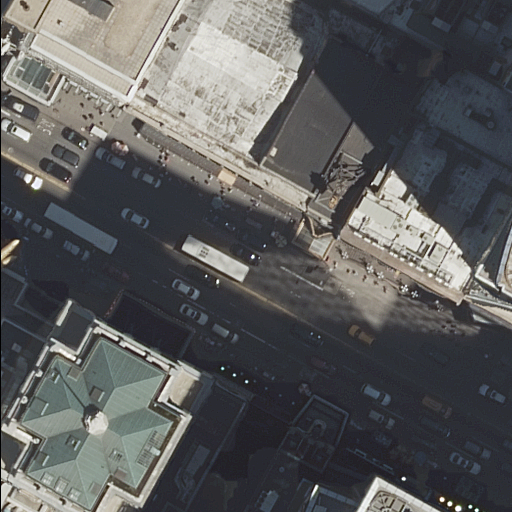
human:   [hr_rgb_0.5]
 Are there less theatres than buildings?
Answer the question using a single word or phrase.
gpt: yes

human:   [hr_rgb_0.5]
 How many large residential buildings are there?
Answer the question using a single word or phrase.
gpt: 3

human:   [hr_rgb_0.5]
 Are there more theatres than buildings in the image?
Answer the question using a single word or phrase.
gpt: no

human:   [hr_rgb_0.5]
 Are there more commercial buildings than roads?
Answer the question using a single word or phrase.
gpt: no

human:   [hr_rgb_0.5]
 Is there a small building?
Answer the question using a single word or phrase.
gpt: yes

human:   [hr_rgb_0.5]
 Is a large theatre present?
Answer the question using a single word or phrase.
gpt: yes

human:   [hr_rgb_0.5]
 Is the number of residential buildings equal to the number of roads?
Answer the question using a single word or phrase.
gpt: no

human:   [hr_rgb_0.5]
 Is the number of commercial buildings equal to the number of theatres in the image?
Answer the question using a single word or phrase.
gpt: no

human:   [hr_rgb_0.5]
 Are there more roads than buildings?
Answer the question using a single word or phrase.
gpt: no

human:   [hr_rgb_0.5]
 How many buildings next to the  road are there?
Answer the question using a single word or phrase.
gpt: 13

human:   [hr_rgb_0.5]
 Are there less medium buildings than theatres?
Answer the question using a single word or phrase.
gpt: no

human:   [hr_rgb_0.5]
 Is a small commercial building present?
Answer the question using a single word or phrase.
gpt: no

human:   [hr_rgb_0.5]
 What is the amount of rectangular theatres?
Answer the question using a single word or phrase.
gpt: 2

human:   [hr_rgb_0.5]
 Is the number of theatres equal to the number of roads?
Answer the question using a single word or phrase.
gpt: no

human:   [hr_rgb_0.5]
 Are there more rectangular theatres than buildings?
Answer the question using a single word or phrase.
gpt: no

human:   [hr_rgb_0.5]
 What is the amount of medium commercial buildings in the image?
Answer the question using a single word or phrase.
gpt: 0

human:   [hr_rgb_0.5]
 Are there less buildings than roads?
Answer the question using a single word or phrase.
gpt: no

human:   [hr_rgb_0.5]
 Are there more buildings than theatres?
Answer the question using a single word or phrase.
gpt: yes

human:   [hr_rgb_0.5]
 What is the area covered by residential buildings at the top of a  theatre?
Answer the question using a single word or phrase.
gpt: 2300m2

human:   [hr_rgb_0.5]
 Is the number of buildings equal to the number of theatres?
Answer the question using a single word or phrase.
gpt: no

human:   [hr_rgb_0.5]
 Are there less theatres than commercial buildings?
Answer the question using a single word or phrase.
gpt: no

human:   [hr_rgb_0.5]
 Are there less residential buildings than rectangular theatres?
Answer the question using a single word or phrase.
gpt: no

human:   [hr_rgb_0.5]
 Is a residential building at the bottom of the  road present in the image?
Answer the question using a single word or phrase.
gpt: yes

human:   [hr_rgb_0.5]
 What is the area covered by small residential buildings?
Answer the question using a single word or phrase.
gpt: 139m2

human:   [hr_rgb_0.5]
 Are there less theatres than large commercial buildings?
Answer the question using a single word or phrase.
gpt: no

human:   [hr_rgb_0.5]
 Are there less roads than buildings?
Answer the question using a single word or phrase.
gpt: yes

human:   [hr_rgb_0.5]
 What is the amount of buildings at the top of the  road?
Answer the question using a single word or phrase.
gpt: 5

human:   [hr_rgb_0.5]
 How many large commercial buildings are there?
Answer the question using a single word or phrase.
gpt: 1

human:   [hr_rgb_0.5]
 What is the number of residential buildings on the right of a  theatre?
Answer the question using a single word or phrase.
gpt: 2

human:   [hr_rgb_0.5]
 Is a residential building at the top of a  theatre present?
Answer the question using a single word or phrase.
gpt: yes

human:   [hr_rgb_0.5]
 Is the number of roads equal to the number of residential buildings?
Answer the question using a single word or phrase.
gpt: no

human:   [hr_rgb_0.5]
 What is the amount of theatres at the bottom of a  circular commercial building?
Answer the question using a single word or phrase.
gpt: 0

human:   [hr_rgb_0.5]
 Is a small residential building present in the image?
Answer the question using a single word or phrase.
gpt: yes

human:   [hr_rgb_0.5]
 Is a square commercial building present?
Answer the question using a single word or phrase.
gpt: no

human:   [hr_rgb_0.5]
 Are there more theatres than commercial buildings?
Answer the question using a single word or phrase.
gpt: yes

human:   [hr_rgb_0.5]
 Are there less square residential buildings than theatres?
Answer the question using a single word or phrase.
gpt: yes